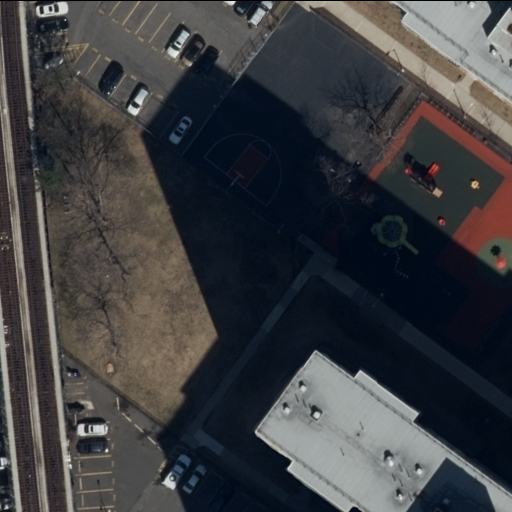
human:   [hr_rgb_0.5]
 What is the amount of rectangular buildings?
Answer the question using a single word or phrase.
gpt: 0

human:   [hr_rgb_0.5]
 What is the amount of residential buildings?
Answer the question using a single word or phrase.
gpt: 2

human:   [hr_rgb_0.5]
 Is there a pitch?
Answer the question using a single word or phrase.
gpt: yes

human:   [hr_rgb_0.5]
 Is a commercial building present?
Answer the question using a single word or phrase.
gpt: no

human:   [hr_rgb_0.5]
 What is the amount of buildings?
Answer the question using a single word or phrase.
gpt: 2

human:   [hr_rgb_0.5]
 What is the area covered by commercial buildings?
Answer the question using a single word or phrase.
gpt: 0m2

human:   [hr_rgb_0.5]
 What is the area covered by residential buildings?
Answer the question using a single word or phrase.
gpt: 4712m2

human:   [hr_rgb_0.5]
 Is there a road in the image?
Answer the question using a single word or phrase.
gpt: yes

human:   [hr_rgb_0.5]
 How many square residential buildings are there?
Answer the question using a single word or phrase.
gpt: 0

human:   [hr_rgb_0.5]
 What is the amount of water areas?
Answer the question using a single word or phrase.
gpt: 0

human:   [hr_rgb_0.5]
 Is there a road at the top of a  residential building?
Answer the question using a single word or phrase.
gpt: yes

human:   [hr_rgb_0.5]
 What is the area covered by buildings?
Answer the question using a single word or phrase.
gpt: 4712m2

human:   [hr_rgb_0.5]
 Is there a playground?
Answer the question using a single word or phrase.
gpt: yes

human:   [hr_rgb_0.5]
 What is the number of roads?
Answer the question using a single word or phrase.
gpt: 5

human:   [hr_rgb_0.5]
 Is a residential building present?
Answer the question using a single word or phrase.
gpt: yes

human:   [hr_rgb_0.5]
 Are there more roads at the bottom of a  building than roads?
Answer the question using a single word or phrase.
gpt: no

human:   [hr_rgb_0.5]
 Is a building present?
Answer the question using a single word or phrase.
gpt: yes

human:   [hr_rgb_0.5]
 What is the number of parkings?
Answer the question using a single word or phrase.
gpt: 3

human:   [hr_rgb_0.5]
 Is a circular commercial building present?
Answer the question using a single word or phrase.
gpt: no

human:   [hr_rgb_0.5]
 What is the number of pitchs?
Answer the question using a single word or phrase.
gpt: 1

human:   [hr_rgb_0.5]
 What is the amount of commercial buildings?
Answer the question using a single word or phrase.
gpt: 0

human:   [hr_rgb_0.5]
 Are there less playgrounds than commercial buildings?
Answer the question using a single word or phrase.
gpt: no

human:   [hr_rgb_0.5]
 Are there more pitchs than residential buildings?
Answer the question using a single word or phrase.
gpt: no

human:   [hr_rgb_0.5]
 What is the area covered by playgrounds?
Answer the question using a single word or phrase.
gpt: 225m2

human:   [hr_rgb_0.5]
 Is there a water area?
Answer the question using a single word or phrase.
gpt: no

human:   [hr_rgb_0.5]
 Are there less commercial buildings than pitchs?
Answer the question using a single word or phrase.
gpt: yes

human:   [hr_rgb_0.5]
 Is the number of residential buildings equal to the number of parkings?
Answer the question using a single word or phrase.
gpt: no

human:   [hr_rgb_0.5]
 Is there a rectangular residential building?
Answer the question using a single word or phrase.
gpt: no

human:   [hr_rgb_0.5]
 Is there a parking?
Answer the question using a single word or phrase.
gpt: yes

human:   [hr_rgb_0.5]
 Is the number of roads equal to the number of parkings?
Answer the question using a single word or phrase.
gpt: no

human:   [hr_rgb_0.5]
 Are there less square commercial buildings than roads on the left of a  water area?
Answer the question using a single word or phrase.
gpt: no

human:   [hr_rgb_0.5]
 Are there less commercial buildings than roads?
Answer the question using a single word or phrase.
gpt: yes

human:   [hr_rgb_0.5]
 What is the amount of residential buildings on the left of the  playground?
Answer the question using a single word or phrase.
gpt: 1

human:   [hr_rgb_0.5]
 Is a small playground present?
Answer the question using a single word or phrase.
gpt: no

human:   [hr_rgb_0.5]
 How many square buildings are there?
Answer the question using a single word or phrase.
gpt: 0

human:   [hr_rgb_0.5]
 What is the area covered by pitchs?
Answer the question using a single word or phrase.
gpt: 1073m2

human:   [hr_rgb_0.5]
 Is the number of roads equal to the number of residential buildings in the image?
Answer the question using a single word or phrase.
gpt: no

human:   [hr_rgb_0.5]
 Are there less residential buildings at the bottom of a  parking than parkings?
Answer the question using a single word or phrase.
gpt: yes

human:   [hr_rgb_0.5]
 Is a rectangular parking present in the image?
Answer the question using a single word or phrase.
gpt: yes

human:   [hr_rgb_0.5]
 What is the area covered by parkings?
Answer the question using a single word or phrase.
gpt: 6518m2

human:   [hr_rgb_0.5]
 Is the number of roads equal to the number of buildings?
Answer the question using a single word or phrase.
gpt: no

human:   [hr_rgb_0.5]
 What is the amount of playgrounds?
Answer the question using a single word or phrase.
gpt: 1

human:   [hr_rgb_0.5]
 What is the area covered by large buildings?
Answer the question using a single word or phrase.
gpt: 4712m2

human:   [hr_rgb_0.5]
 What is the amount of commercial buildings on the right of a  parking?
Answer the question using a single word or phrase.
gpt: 0

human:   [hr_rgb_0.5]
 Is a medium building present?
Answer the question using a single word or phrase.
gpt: no

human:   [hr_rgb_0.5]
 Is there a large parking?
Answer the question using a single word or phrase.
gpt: yes

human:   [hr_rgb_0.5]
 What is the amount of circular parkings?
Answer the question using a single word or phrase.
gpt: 0

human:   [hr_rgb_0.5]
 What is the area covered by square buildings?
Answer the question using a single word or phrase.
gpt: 0m2

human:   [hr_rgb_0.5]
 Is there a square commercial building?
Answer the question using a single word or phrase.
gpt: no

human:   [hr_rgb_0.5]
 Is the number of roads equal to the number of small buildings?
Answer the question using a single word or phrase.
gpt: no

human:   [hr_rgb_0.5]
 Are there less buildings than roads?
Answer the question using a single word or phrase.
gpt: yes

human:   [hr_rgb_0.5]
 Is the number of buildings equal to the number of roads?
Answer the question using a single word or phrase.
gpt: no

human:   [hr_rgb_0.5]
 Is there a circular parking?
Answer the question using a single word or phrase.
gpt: no

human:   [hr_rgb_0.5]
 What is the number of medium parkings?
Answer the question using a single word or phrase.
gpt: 0

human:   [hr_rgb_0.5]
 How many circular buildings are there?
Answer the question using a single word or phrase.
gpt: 0

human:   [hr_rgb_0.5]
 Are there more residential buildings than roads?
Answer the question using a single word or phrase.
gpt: no

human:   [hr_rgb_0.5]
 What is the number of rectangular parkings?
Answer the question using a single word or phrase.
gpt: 2

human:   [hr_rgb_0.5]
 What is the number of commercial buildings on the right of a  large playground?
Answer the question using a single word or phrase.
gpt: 0

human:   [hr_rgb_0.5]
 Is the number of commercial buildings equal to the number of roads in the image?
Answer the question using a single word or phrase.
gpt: no

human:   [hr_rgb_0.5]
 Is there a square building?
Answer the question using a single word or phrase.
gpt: no

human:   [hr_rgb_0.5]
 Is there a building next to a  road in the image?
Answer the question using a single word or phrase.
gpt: yes

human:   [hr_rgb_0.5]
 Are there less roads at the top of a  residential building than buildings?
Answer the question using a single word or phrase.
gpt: no

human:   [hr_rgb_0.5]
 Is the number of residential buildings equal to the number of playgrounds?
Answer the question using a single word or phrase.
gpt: no

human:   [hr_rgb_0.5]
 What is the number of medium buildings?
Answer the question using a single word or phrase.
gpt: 0